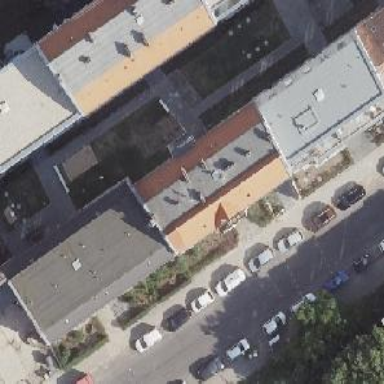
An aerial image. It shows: Apartment building with double saltbox roof shape.